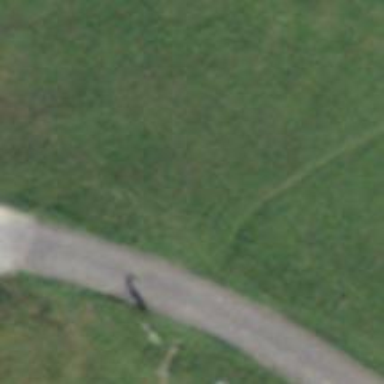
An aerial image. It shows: Path.